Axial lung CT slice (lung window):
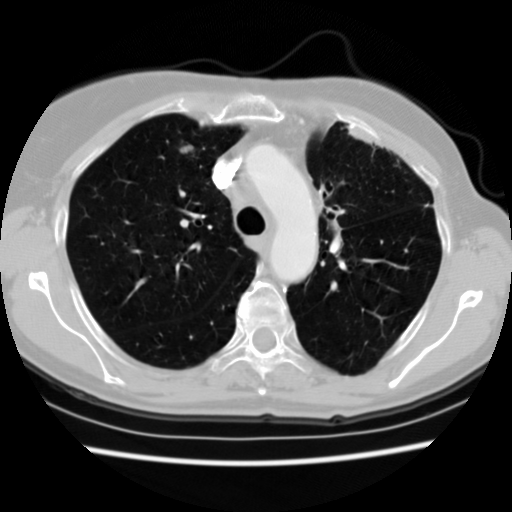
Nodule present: yes
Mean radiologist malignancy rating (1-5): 4.75